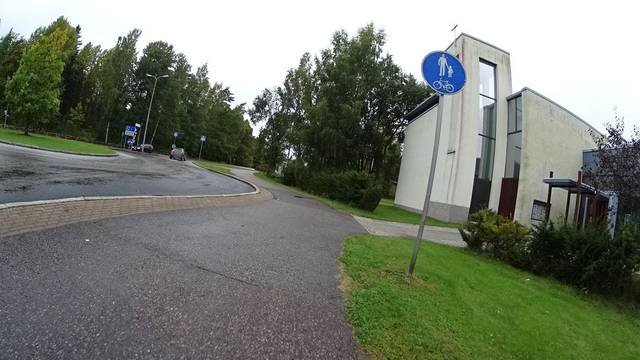
Region: Finland
Coordinates: 60.235, 24.717